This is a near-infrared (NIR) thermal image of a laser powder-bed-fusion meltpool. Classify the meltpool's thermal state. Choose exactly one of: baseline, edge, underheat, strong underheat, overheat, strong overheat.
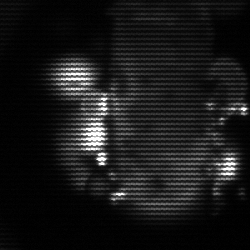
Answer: strong underheat